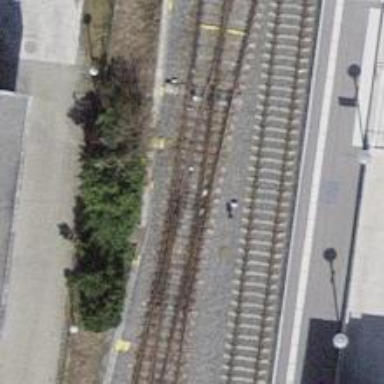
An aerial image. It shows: Railway switch.